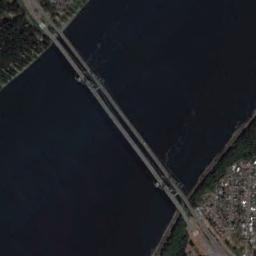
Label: bridge